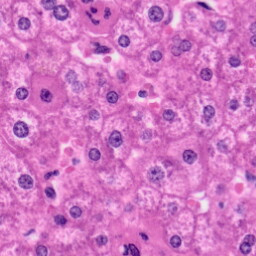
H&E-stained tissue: Liver